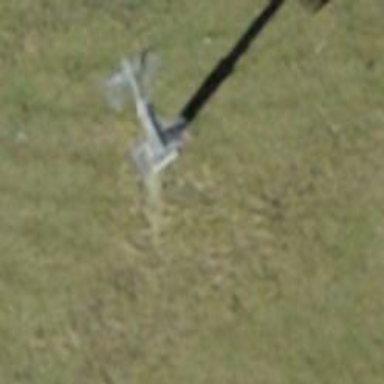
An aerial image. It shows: Pylon used for aerialway.